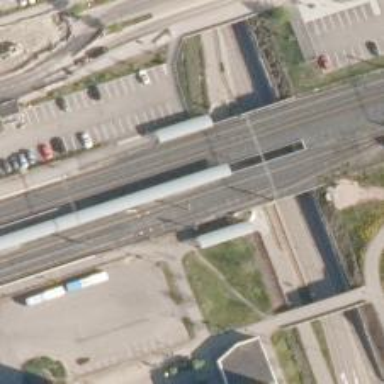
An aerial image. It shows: Bridge with railway tracks. The electrified line has continuous contact line.